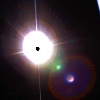
Label: sunburn